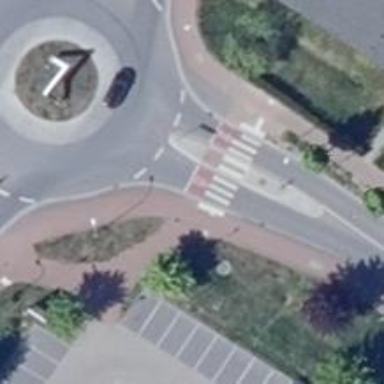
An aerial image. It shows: Footway crossing with central island.